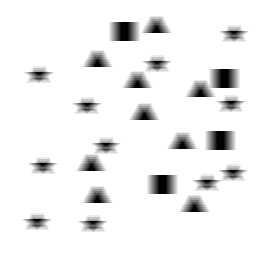
Squares: 4
Triangles: 9
Stars: 11
Total shapes: 24